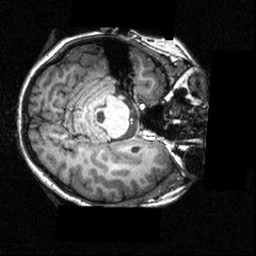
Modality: T1w
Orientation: axial
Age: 20
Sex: female
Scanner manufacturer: siemens
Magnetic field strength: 3.951 T
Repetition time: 1.5 s
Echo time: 0.00335 s